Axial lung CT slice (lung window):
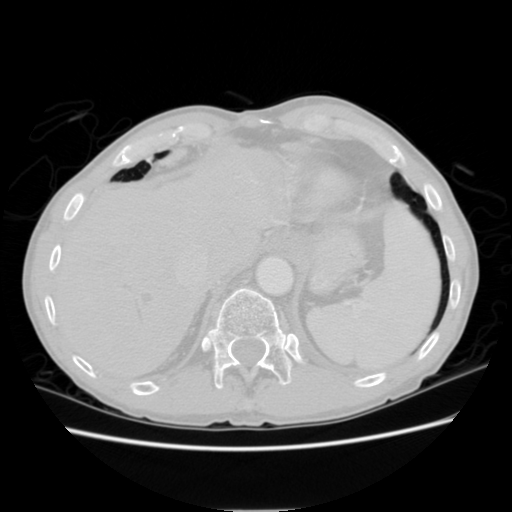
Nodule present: no